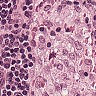
Metastatic tissue present: no